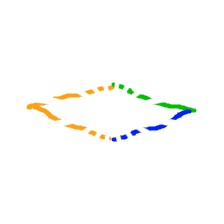
Shape: rhombus